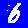
Digit: 6